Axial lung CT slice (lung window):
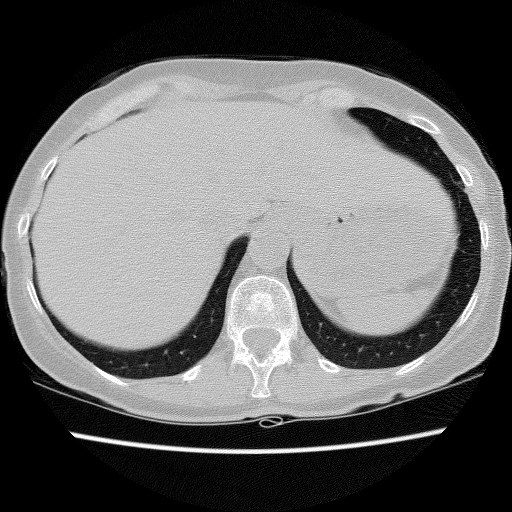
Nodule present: no